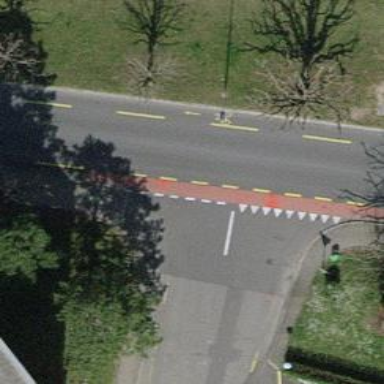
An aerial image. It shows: Tertiary road with asphalt surface. There is lane for cyclists on both sides of the road.